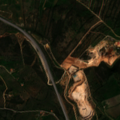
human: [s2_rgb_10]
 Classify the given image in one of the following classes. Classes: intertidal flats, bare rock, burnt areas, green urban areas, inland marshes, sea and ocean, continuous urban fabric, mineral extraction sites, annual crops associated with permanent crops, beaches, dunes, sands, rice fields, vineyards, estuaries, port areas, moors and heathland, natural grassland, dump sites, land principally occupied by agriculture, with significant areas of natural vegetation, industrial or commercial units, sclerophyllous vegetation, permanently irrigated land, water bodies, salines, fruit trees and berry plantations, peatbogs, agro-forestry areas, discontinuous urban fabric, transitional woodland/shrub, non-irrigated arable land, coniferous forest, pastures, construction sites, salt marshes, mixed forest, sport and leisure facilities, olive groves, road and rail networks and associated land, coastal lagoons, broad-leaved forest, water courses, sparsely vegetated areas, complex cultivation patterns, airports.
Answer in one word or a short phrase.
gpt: mineral extraction sites, annual crops associated with permanent crops, land principally occupied by agriculture, with significant areas of natural vegetation, sclerophyllous vegetation